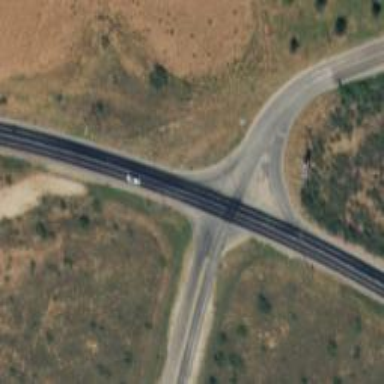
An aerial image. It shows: Secondary link road.